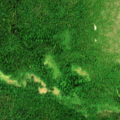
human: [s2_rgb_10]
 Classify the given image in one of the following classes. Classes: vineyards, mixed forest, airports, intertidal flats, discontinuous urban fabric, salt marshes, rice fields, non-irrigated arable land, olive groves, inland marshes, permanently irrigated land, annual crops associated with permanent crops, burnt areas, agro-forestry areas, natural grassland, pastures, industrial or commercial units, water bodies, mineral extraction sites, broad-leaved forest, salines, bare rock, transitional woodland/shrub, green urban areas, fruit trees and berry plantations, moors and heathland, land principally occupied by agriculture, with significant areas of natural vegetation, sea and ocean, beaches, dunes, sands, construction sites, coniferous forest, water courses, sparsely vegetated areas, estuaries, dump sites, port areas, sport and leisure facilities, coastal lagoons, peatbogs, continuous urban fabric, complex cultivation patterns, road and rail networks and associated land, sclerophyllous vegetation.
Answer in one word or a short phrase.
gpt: broad-leaved forest, coniferous forest, moors and heathland